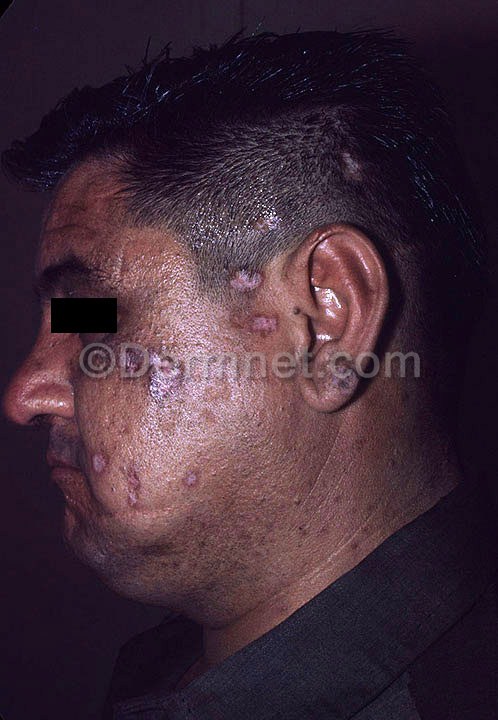
Disease: Lupus and other Connective Tissue diseases